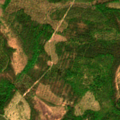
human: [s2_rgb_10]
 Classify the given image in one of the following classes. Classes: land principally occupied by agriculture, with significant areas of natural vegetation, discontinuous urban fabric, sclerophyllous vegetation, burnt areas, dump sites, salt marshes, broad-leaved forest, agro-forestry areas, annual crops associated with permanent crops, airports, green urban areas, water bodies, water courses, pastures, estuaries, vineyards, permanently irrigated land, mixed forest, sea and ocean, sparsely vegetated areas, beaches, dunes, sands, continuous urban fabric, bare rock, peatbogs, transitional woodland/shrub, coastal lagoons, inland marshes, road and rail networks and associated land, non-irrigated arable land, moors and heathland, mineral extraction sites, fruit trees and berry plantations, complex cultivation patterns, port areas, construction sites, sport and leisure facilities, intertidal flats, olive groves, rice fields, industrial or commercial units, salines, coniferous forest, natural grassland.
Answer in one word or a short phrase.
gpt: mixed forest, transitional woodland/shrub, peatbogs